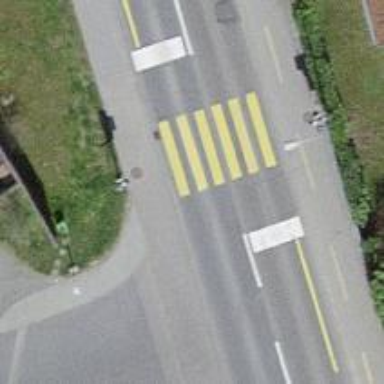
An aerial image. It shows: Kerb serving as barrier.